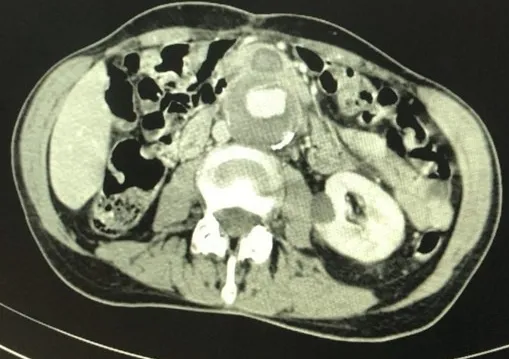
Axial angiotomography image of the abdomen showing aortoenteric fistula in the region of the proximal anastomosis of the prior aortic bypass.
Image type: radiology (ct)